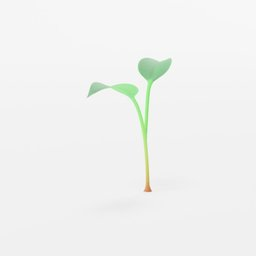
Label: nature